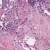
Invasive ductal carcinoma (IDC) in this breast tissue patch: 1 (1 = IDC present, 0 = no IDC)